Field crop: maize
Growth stage: 2
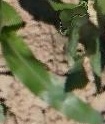
Species: maize